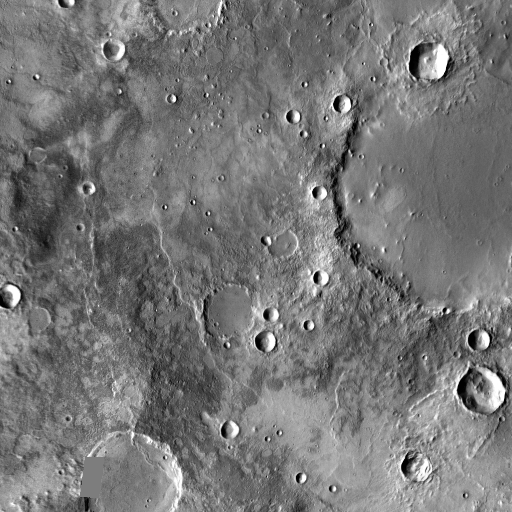
Crater classes present: Background, Other, Layered, Buried